Question: I am trying to draw names along an elliptical path on the outside of a table for an HTML5 card game. I have seen this done without skew <URL>, but the text became skewed when I adjusted the s' data attribute to perfectly fit the curve of the table. Is this possible?
My current code is here (notice the path used for the text in black or cyan): <URL>
And this is what I'm going for (notice names neatly following outer curve around the table):

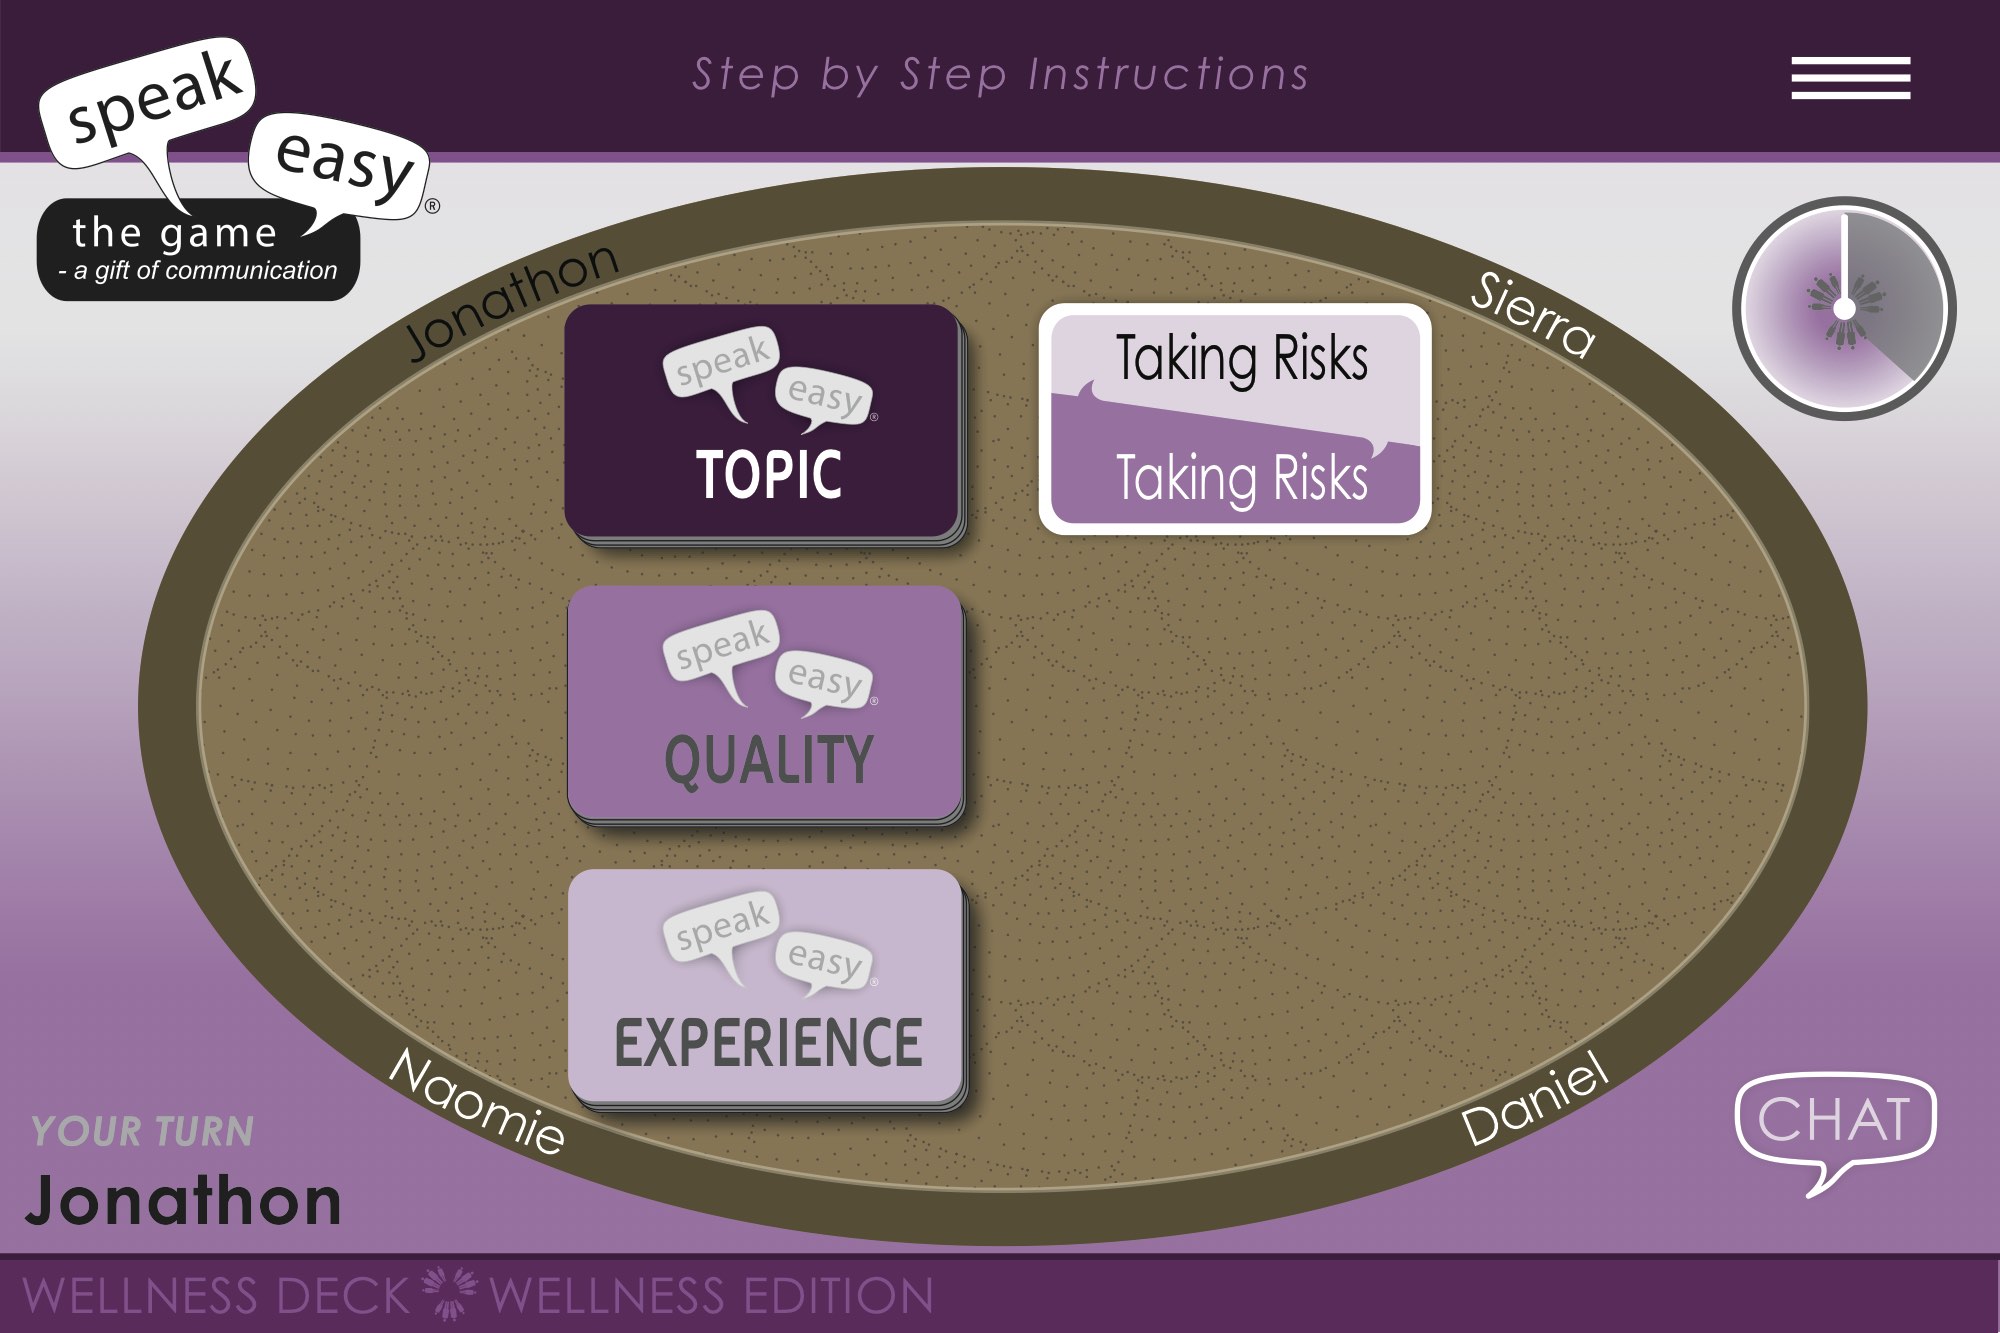
Answer: The reason this is happening is because you are designing everything based on a circle in your SVG, but are then stretching it to an ellipse shape. This is what is causing your "skew" problems.
'''
viewBox="0 0 100 100" height="739" width="<PHONE>5532"
'''
If you want to get rid of the skew, make your path curves elliptical rather than semi-circular. Your viewBox should have the same aspect ratio as your width/height.